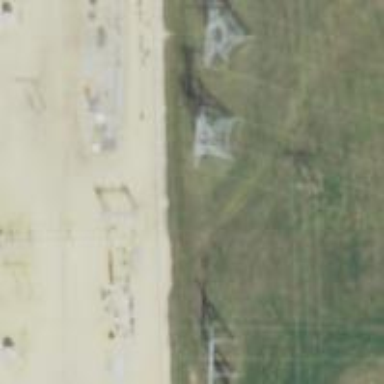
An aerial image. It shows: Lattice structure tower used for power transmission.